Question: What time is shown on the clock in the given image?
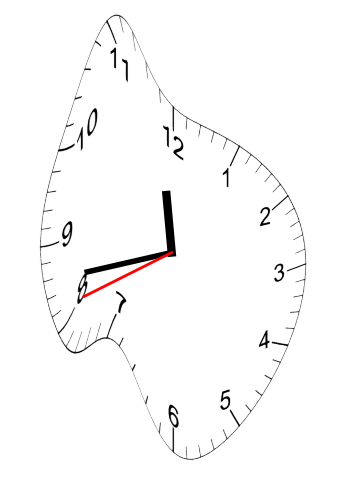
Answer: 11:42:41